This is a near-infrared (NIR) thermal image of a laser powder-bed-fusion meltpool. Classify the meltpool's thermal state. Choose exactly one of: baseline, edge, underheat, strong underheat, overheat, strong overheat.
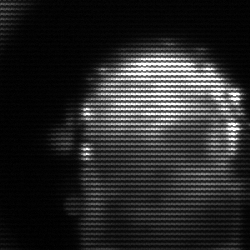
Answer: baseline